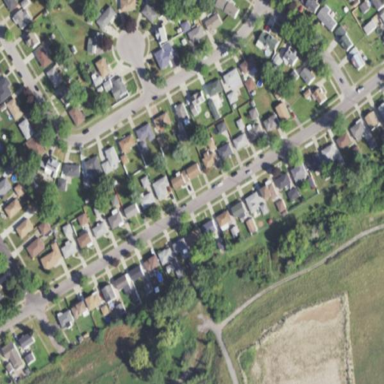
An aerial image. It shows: This residential area consists of single-family homes.